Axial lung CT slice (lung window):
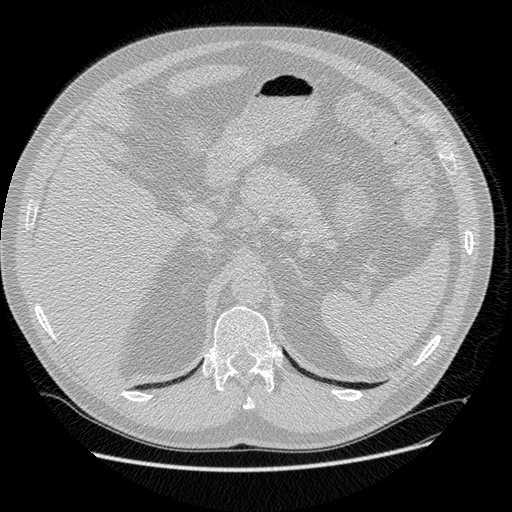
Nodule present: no